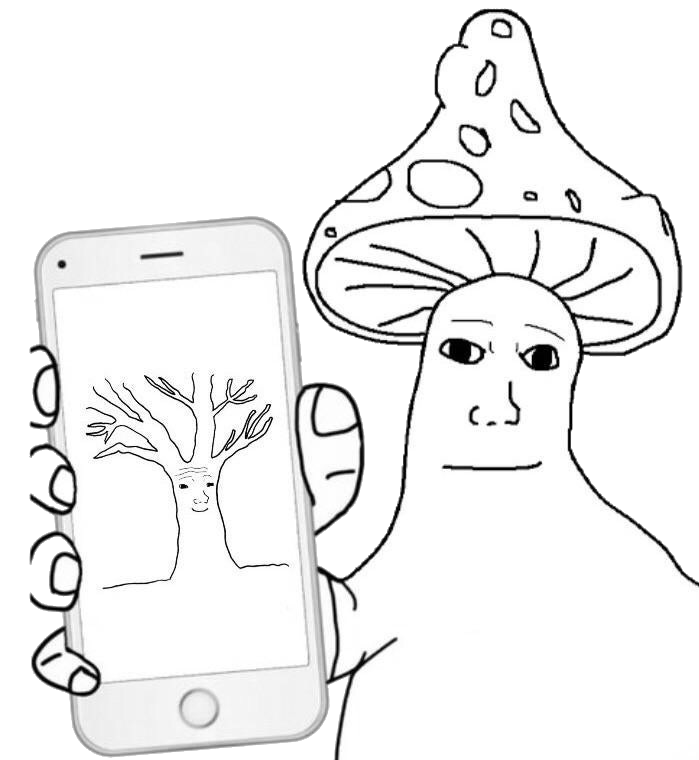
Label: 5_Shroomjak